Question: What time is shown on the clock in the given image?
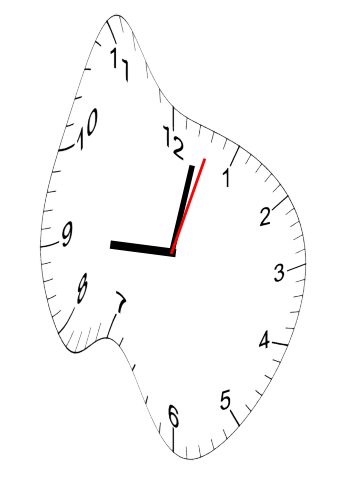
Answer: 09:02:03